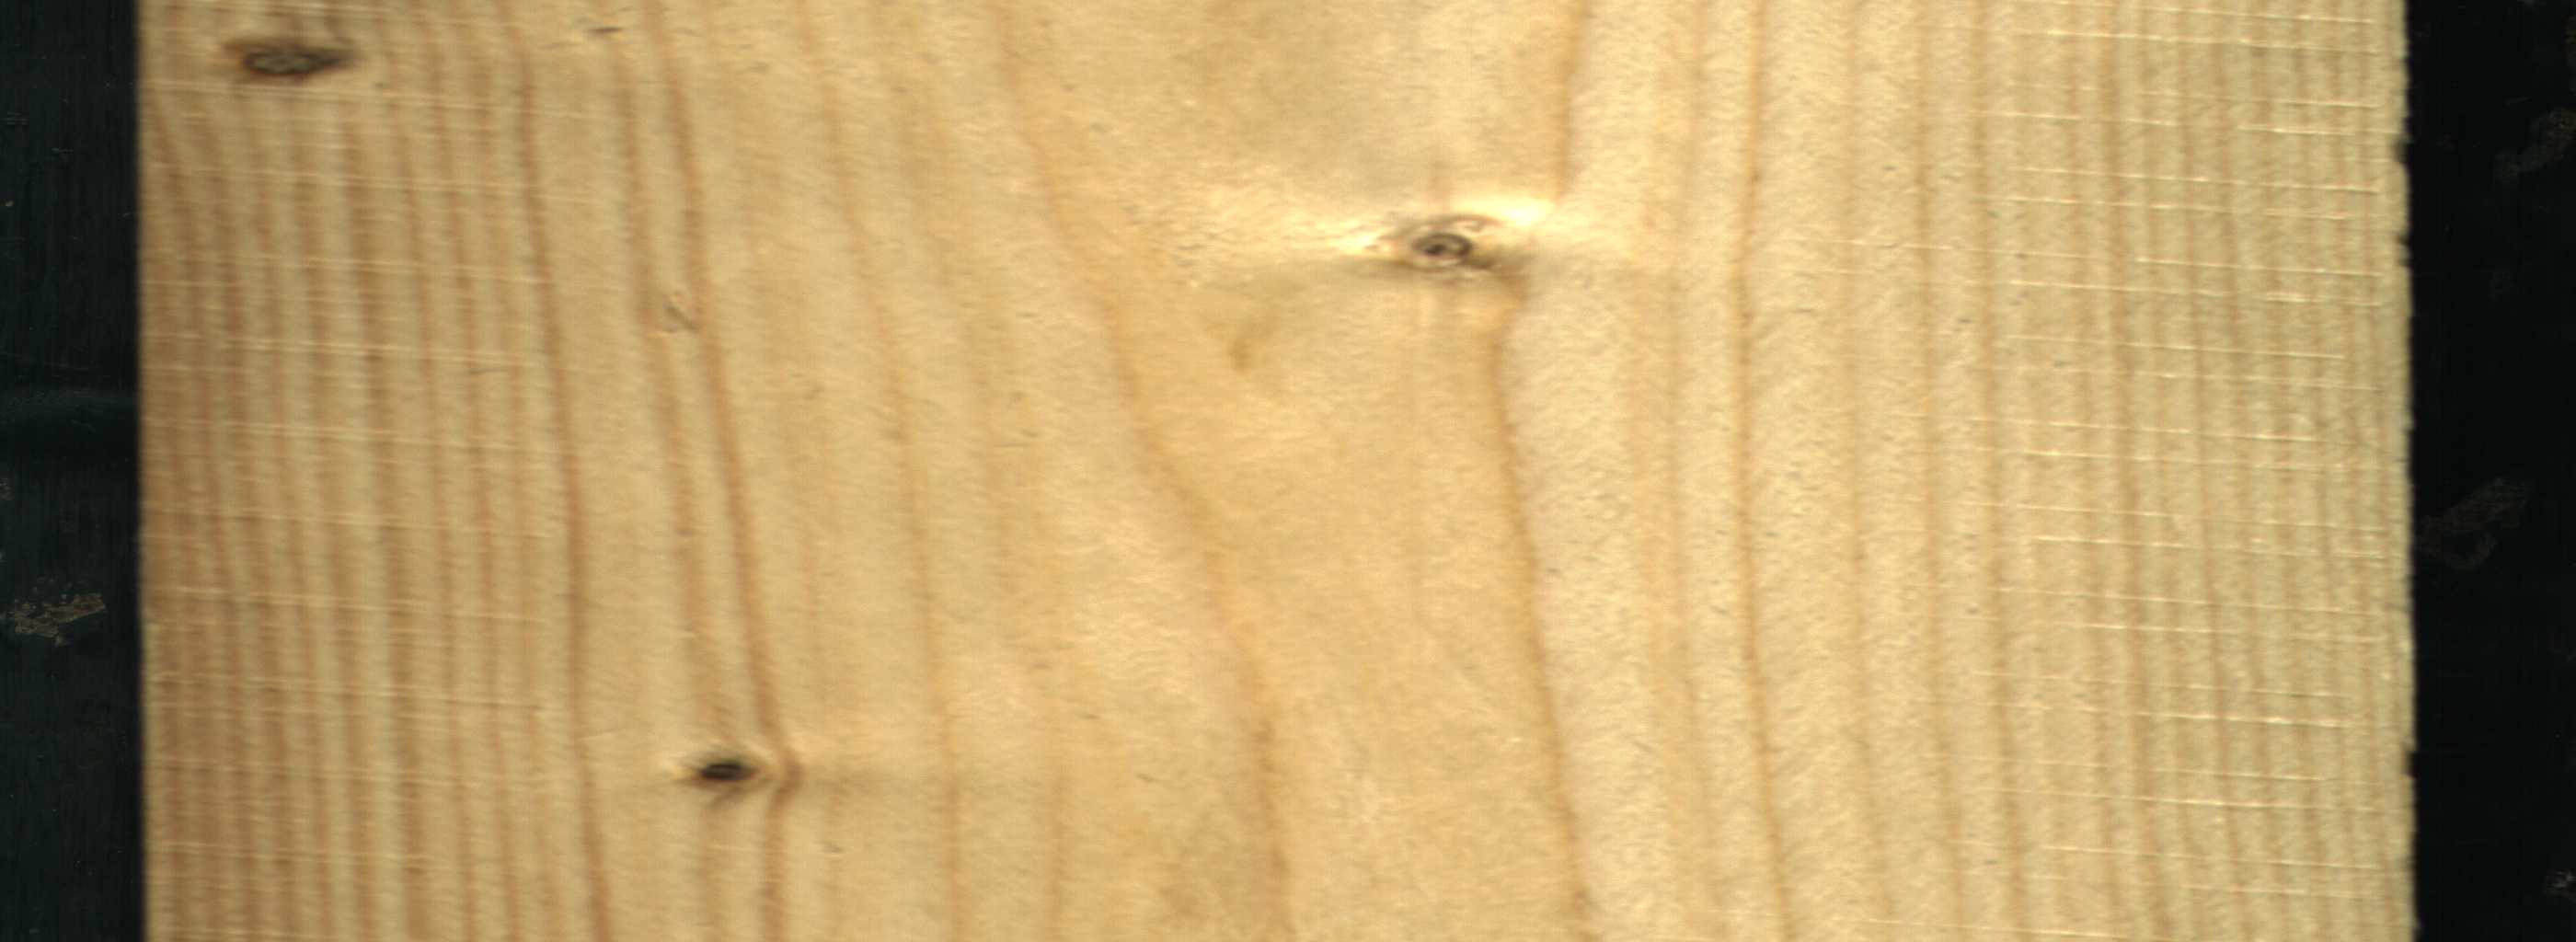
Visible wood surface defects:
Dead_Knot
Live_Knot
Live_Knot